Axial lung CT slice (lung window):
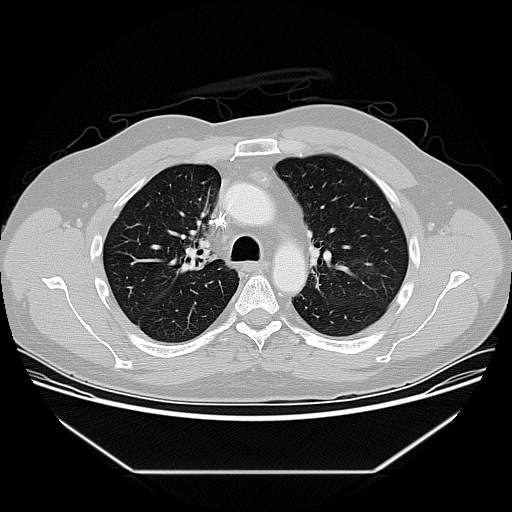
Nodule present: no